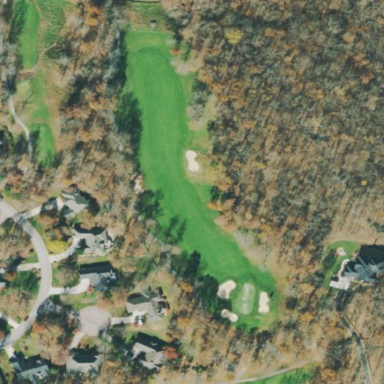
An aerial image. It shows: Golf fairway surrounded by grass.